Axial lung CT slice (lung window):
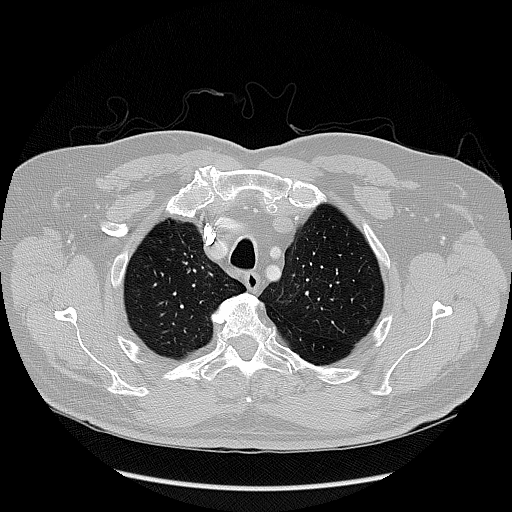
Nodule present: no